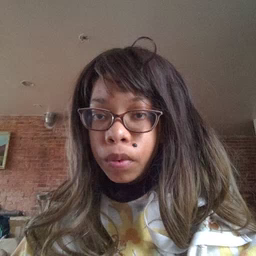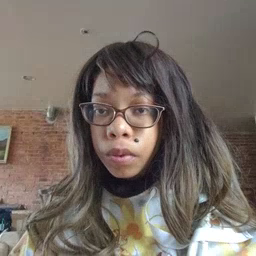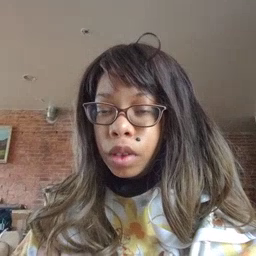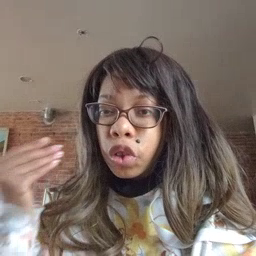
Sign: close